Question: I need some help trying to figure out how to configure the following code which creates three custom positions to display inline horizontally rather than vertically as can be seen in the image below (Mortgage Daily News, Log In, and Timecard occupy the three positions). here is the code from the Index.php file. the custom positions are position 10,11, and 12 in the code.
'''
<div class="body">
<div class="container<?php echo ($params->get('fluidContainer') ? '-fluid' : ''); ?>">
<!-- Header -->
<header class="header" role="banner">
<div class="header-inner clearfix">
<a class="brand pull-left" href="<?php echo $this->baseurl; ?>/">
<?php echo $logo; ?>
<?php if ($this->params->get('sitedescription')) : ?>
<?php echo '<div class="site-description">' . htmlspecialchars($this->params->get('sitedescription')) . '</div>'; ?>
<?php endif; ?>
</a>
<div class="header-search pull-right">
<jdoc:include type="modules" name="position-0" style="none" />
</div>
</div>
</header>
<?php if ($this->countModules('position-1')) : ?>
<nav class="navigation" role="navigation">
<jdoc:include type="modules" name="position-1" style="none" />
</nav>
<?php endif; ?>
<jdoc:include type="modules" name="banner" style="xhtml" />
<div class="row-fluid">
<?php if ($this->countModules('position-8')) : ?>
<!-- Begin Sidebar -->
<div id="sidebar" class="span3">
<div class="sidebar-nav">
<jdoc:include type="modules" name="position-8" style="xhtml" />
</div>
</div>
<!-- End Sidebar -->
<?php endif; ?>
<main id="content" role="main" class="<?php echo $span; ?>">
<!-- Begin Content -->
<jdoc:include type="modules" name="position-3" style="xhtml" />
<jdoc:include type="message" />
<jdoc:include type="component" />
<jdoc:include type="modules" name="position-2" style="none" />
<!-- End Content -->
</main>
<?php if ($this->countModules('position-7')) : ?>
<div id="aside" class="span3">
<!-- Begin Right Sidebar -->
<jdoc:include type="modules" name="position-7" style="well" />
<!-- End Right Sidebar -->
</div>
<?php endif; ?>
<?php if ($this->countModules('position-9')) : ?>
<!--custom position 14 'pagebottom' -->
<div id="pagebottom" class="span3">
<jdoc:include type="modules" name="position-9" style="well" />
</div>
</div>
<!-- End Sidebar -->
<?php endif; ?>
<?php if ($this->countModules('position-10')) : ?>
<!--custom position 14 'pagebottom' -->
<div id="pagebottom" class="span3" style="clear: none; display: block">
<jdoc:include type="modules" name="position-10" style="well" />
</div>
</div>
<!-- End Sidebar -->
<?php endif; ?>
<?php if ($this->countModules('position-11')) : ?>
<!--custom position 14 'pagebottom' -->
<div id="aside" class="span3" style="clear: both; display: block">
<jdoc:include type="modules" name="position-11" style="xhtml" />
</div>
</div>
<!-- End Sidebar -->
<?php endif; ?>
<?php if ($this->countModules('position-12')) : ?>
<!--custom position 14 'pagebottom' -->
<div id="aside" class="span3">
<jdoc:include type="modules" name="position-12" style="xhtml" />
</div>
</div>
<!-- End Sidebar -->
<?php endif; ?>
</div>
</div>
</div>
<!-- Footer -->
<footer class="footer" role="contentinfo">
<div class="container<?php echo ($params->get('fluidContainer') ? '-fluid' : ''); ?>">
<hr />
<jdoc:include type="modules" name="footer" style="none" />
<p class="pull-right">
<a href="#top" id="back-top">
<?php echo JText::_('TPL_PROTOSTAR_BACKTOTOP'); ?>
</a>
</p>
<p>
&copy; <?php echo date('Y'); ?> <?php echo $sitename; ?>
</p>
</div>
</footer>
<jdoc:include type="modules" name="debug" style="none" />
'''

HTML was requested
'''
<!DOCTYPE html>
<html xmlns="http://www.w3.org/1999/xhtml" xml:lang="en-gb" lang="en-gb" dir="ltr">
<head>
<meta name="viewport" content="width=device-width, initial-scale=1.0" />
<base href="http://intranet.icghome.com/index.php/home" />
<meta http-equiv="content-type" content="text/html; charset=utf-8" />
<meta name="author" content="Chris Cavaco" />
<meta name="description" content="ICG Intranet" />
<meta name="generator" content="Joomla! - Open Source Content Management" />
<title>Home</title>
<link href="/templates/protostar/favicon.ico" rel="shortcut icon" type="image/vnd.microsoft.icon" />
<link rel="stylesheet" href="/media/tooltips/css/style.min.css" type="text/css" />
<link rel="stylesheet" href="/templates/protostar/css/template.css" type="text/css" />
<link rel="stylesheet" href="/modules/mod_jw_srfr/tmpl/compact/css/template.css" type="text/css" />
<link rel="stylesheet" href="/media/system/css/frontediting.css" type="text/css" />
<link rel="stylesheet" href="/modules/mod_marqueeaholic/css/marquee.css" type="text/css" />
<style type="text/css">
.nn_tooltips-link {border-bottom: 1px solid #cccccc;} .nn_tooltips.popover {max-width: 600px;z-index: 10000;}
</style>
<script src="/media/jui/js/jquery.min.js" type="text/javascript"></script>
<script src="/media/jui/js/jquery-noconflict.js" type="text/javascript"></script>
<script src="/media/jui/js/jquery-migrate.min.js" type="text/javascript"></script>
<script src="/media/system/js/caption.js" type="text/javascript"></script>
<script src="/media/jui/js/bootstrap.min.js" type="text/javascript"></script>
<script src="/media/tooltips/js/script.min.js" type="text/javascript"></script>
<script src="/templates/protostar/js/template.js" type="text/javascript"></script>
<script src="/media/system/js/frontediting.js" type="text/javascript"></script>
<script src="/modules/mod_marqueeaholic/js/jquery.marquee.min.js" type="text/javascript"></script>
<script src="/modules/mod_marqueeaholic/js/jquery.pause.js" type="text/javascript"></script>
<script src="/modules/mod_marqueeaholic/js/jquery.easing.min.js" type="text/javascript"></script>
<script type="text/javascript">
jQuery(window).on('load', function() {
new JCaption('img.caption');
});
jQuery(document).ready(function(){
jQuery('.hasTooltip').tooltip({"html": true,"container": "body"});
});
jQuery(document).ready(function()
{
jQuery('.hasPopover').popover({"html": true,"trigger": "hover focus","container": "body"});
});
window.setInterval(function(){var r;try{r=window.XMLHttpRequest?new XMLHttpRequest():new ActiveXObject("Microsoft.XMLHTTP")}catch(e){}if(r){r.open("GET","./",true);r.send(null)}},<PHONE>);
</script>
<link href='//fonts.googleapis.com/css?family=Open+Sans' rel='stylesheet' type='text/css' />
<style type="text/css">
h1,h2,h3,h4,h5,h6,.site-title{
font-family: 'Open Sans', sans-serif;
}
</style>
<style type="text/css">
body.site
{
border-top: 3px solid #0088cc;
background-color: #f4f6f7 }
a
{
color: #0088cc;
}
.navbar-inner, .nav-list > .active > a, .nav-list > .active > a:hover, .dropdown-menu li > a:hover, .dropdown-menu .active > a, .dropdown-menu .active > a:hover, .nav-pills > .active > a, .nav-pills > .active > a:hover,
.btn-primary
{
background: #0088cc;
}
.navbar-inner
{
-moz-box-shadow: 0 1px 3px rgba(0, 0, 0, .25), inset 0 -1px 0 rgba(0, 0, 0, .1), inset 0 30px 10px rgba(0, 0, 0, .2);
-webkit-box-shadow: 0 1px 3px rgba(0, 0, 0, .25), inset 0 -1px 0 rgba(0, 0, 0, .1), inset 0 30px 10px rgba(0, 0, 0, .2);
box-shadow: 0 1px 3px rgba(0, 0, 0, .25), inset 0 -1px 0 rgba(0, 0, 0, .1), inset 0 30px 10px rgba(0, 0, 0, .2);
}
</style>
<!--[if lt IE 9]>
<script src="/media/jui/js/html5.js"></script>
<![endif]-->
</head>
<body class="site com_content view-article no-layout no-task itemid-101 fluid">
<!-- Body -->
<div class="body">
<div class="container-fluid">
<!-- Header -->
<header class="header" role="banner">
<div class="header-inner clearfix">
<a class="brand pull-left" href="/">
<img src="http://intranet.icghome.com/images/icg2.PNG" alt="intranet" /> </a>
<div class="header-search pull-right">
</div>
</div>
</header>
<nav class="navigation" role="navigation">
<ul class="nav menu nav-pills jmoddiv" data-jmodediturl="http://intranet.icghome.com/index.php?option=com_advancedmodules&id=1&return=aHR0cDovL2ludHJhbmV0LmljZ2hvbWUuY29tL2luZGV4LnBocC9ob21l" data-jmodtip="&lt;strong&gt;Edit module&lt;/strong&gt;&lt;br /&gt;Main Menu&lt;br /&gt;Position: position-1">
<li class="item-101 current active"><a href="/index.php/home" ><span>Home</span></a></li><li class="item-156 dropdown deeper parent"><a class=" dropdown-toggle" data-toggle="dropdown" href="#" ><span>Departments<b class="caret"></b></span></a><ul class="nav-child unstyled small dropdown-menu"><li class="item-269"><a href="/index.php/home-acct" ><span>Accounting</span></a></li><li class="item-270"><a href="/index.php/home-hr" ><span>Human Resources</span></a></li><li class="item-268"><a href="/index.php/it-home" ><span>IT</span></a></li><li class="item-160 dropdown-submenu deeper parent"><a href="/index.php/dept/ops" ><span>Operations</span></a><ul class="nav-child unstyled small dropdown-menu"><li class="item-271"><a href="/index.php/compliance" ><span>Compliance</span></a></li><li class="item-273"><a href="/index.php/home-qc" ><span>Quality Control</span></a></li><li class="item-272"><a href="/index.php/home-proc" ><span>Processing</span></a></li><li class="item-274"><a href="/index.php/home-pc" ><span>Post Closing</span></a></li><li class="item-275"><a href="/index.php/home-sec" ><span>Secondary</span></a></li><li class="item-276"><a href="/index.php/home-uw" ><span>Underwriting</span></a></li></ul></li><li class="item-277"><a href="/index.php/sales" ><span>Sales</span></a></li></ul></li><li class="item-109"><a href="/index.php/branch-list" ><span>Branch List</span></a></li><li class="item-110"><a href="/index.php/employee-directory" ><span>Employee Directory</span></a></li><li class="item-261"><a href="/index.php/announcements" ><span>Announcements</span></a></li></ul>
</nav>
<div class="moduletable jmoddiv" data-jmodediturl="http://intranet.icghome.com/index.php?option=com_advancedmodules&id=114&return=aHR0cDovL2ludHJhbmV0LmljZ2hvbWUuY29tL2luZGV4LnBocC9ob21l" data-jmodtip="&lt;strong&gt;Edit module&lt;/strong&gt;&lt;br /&gt;Announcements&lt;br /&gt;Position: banner">
<script type="text/javascript">
jQuery(function(){
var $mwo = jQuery('.marquee-with-options');
jQuery('.marquee').marquee();
jQuery('.marquee-with-options').marquee({
speed: 10000, //speed in milliseconds of the marquee
gap: 50, //gap in pixels between the tickers
delayBeforeStart: 0, //gap in pixels between the tickers
direction: 'left', //'left' or 'right'
duplicated: 0, //true or false - should the marquee be duplicated to show an effect of continues flow
pauseOnHover: 1 //on hover pause the marquee
});
});
</script>
<style>
.marquee-with-options {color: #ebebeb; font-family:Arial, Helvetica, sans-serif; font-size: ; line-height: auto; width: 940px; background: #0985f2; border: groove #; margin-bottom: 0px; text-decoration: none;}
.marquee-with-options a {color: #ebebeb;}
</style>
<div class='marquee-with-options '>This Week's Birthdays -- <b> Jack Daniels</b> 5/4 <b>Dustin DiMisa </b> 5/6 <b>Charles Foley</b> 5/6
<b> Rosemary Cowan </b> 5/8</div>
</div>
<div class="row-fluid">
<!-- Begin Sidebar -->
<div id="sidebar" class="span3">
<div class="sidebar-nav">
<div class="moduletable jmoddiv" data-jmodediturl="http://intranet.icghome.com/index.php?option=com_advancedmodules&id=16&return=aHR0cDovL2ludHJhbmV0LmljZ2hvbWUuY29tL2luZGV4LnBocC9ob21l" data-jmodtip="&lt;strong&gt;Edit module&lt;/strong&gt;&lt;br /&gt;Login Form&lt;br /&gt;Position: position-8">
<form action="http://intranet.icghome.com/index.php/home" method="post" id="login-form" class="form-vertical">
<div class="login-greeting">
Hi Jake Nolan, </div>
<div class="logout-button">
<input type="submit" name="Submit" class="btn btn-primary" value="Log out" />
<input type="hidden" name="option" value="com_users" />
<input type="hidden" name="task" value="user.logout" />
<input type="hidden" name="return" value="aW5kZXgucGhwP0l0ZW1pZD0xMDEmb3B0aW9uPWNvbV9jb250ZW50" />
<input type="hidden" name="b42506b697bf46bf6ca4e7fa65ed4c15" value="1" /> </div>
</form>
</div>
<div class="moduletable jmoddiv" data-jmodediturl="http://intranet.icghome.com/index.php?option=com_advancedmodules&id=154&return=aHR0cDovL2ludHJhbmV0LmljZ2hvbWUuY29tL2luZGV4LnBocC9ob21l" data-jmodtip="&lt;strong&gt;Edit module&lt;/strong&gt;&lt;br /&gt;Main-left&lt;br /&gt;Position: position-8">
<div class="custom" >
<p><a href="https://mail.google.com/mail" target="_blank"><br /><img src="http://icons.iconarchive.com/icons/wwalczyszyn/android-style-honeycomb/128/GMail-icon.png" alt="" width="29" height="29" /></a><a href="https://mail.google.com/mail" target="_blank" style="text-align: justify;">Access GMail</a><a href="https://mail.google.com/mail" target="_blank"></a></p>
<p><a href="https://mail.google.com/mail" target="_blank"></a></p>
<hr align="left" width="34%" />
<p style="text-align: left;"><a href="https://mail.google.com/mail" target="_blank"><img src="http://dentrix.com/uploads/icons/background/png/Suggestion-Box.png" alt="" width="33" height="33" /></a><a href="/index.php/suggestions">Suggestions</a></p></div>
</div>
</div>
</div>
<!-- End Sidebar -->
<main id="content" role="main" class="span6">
<!-- Begin Content -->
<div id="system-message-container">
</div>
<div class="item-page" itemscope itemtype="http://schema.org/Article">
<meta itemprop="inLanguage" content="en-GB" />
<div class="icons">
<div class="btn-group pull-right">
<a class="btn dropdown-toggle" data-toggle="dropdown" href="#"> <span class="icon-cog"></span><span class="caret"></span> </a>
<ul class="dropdown-menu">
<li class="edit-icon"> <a href="/index.php/home?task=article.edit&amp;a_id=25&amp;return=aHR0cDovL2ludHJhbmV0LmljZ2hvbWUuY29tL2luZGV4LnBocC9ob21l" ><span class="hasTooltip icon-edit tip" title="<strong>Edit Article</strong><br />Published&lt;br /&gt;Monday, 27 April 2015&lt;br /&gt;Written by Chris Cavaco"></span>Edit</a> </li>
</ul>
</div>
</div>
<div itemprop="articleBody">
<h2><img src="/images/social-intranet-new.png" alt="social intranet new" /></h2>
<h1>Welcome to the new ICG Intranet!</h1>
<p>Take some time to explore the different pages and functionality.&nbsp;</p>
<p>Click on &nbsp;the&nbsp;<img src="/images/Mobile_3bar_icon.png" alt="3bar icon" width="17" height="17" /><a href="#" id="offcanvas-toggler" style="background-color: #ffffff;"> = </a> in the corner of the menu to see useful links</p>
<p>Send us suggestions by filling by submitting items in the Suggestion Box to the left.&nbsp;</p>
<p>Everything here is new, so if you find something that doesn't work as expected, fill out a <a href="/index.php/mnu-it-tt/create-trouble-ticket?view=form&amp;layout=edit">Trouble Ticket</a> which can be accessed on the IT menu.</p>
<p>We'll be continually adding content so check here every day for announcements and to see what's new.</p> </div>
</div>
<!-- End Content -->
</main>
<div id="aside" class="span3">
<!-- Begin Right Sidebar -->
<div class="well jmoddiv" data-jmodediturl="http://intranet.icghome.com/index.php?option=com_advancedmodules&id=87&return=aHR0cDovL2ludHJhbmV0LmljZ2hvbWUuY29tL2luZGV4LnBocC9ob21l" data-jmodtip="&lt;strong&gt;Edit module&lt;/strong&gt;&lt;br /&gt; Turn Times&lt;br /&gt;Position: position-7"><h3 class="page-header"> Turn Times</h3>
<div class="custom" >
<p><strong><span style="font-size: medium;"><span style="font-size: small;">Current Underwriting Turn Times</span><br /></span></strong><em><span style="font-size: x-small;">New Submissions-----48 hours<br />UW Conditions ----- 48 hours</span></em></p>
<p><span style="font-size: x-small;">This information is based on BUSINESS days.</span></p>
<p><span style="font-size: x-small;">Please keep in mind that volume received on each day can adjust the turn times on a daily basis.<br /></span></p></div>
</div><div class="well jmoddiv" data-jmodediturl="http://intranet.icghome.com/index.php?option=com_advancedmodules&id=122&return=aHR0cDovL2ludHJhbmV0LmljZ2hvbWUuY29tL2luZGV4LnBocC9ob21l" data-jmodtip="&lt;strong&gt;Edit module&lt;/strong&gt;&lt;br /&gt;Stock&lt;br /&gt;Position: position-7">
<div class="custom" >
<p><span class="nn_tooltips-link hover" data-toggle="popover" data-html="true" data-template="&lt;div class=&quot;popover nn_tooltips &quot;&gt;&lt;div class=&quot;arrow&quot;&gt;&lt;/div&gt;&lt;div class=&quot;popover-inner&quot;&gt;&lt;h3 class=&quot;popover-title&quot;&gt;&lt;/h3&gt;&lt;div class=&quot;popover-content&quot;&gt;&lt;p&gt;&lt;/p&gt;&lt;/div&gt;&lt;/div&gt;&lt;/div&gt;" data-placement="top" data-content="&lt;img src=&quot;http://chart.finance.yahoo.com/t?s=^TNX&amp;amp;lang=en-US&amp;amp;region=US&amp;amp;width=300&amp;amp;height=180&quot; alt=&quot;&quot; /&gt;" title=""> 10 Year Treasury Note (^TNX)</span> <style>table,td { text-align:center; style="shrink";}</style><table class="table table-condensed table-striped table-bordered "><TR><TD><font size = "4">Last</font></TD><TD><font size = "4">Change</font></TD></TR><tr><td cellpadding="10"><font color="3399FF">2.13</font><font size = "1%">(2:50pm)</font></td><td><font color ="00CC33">+0.01</font></table><hr><style>table,td { text-align:center; width=10px;}</style><table class="table table-striped table-bordered table-condensed"><TR><TD><font size = "1"> Open </font></TD><TD><font size = "1"> High </font></TD><TD><font size = "1"> Low </font></TR></TD><tr><td><font size = "1">2.12</font></td><td><font size = "1">2.14</font></td><td><font size = "1">2.09</font></td></table>
</p></div>
</div>
<!-- End Right Sidebar -->
</div>
<!--custom position 14 'pagebottom' -->
<div id="pagebottom" class="span6">
<div class="custom threeacross">
<!-- JoomlaWorks "Simple RSS Feed Reader" Module (v3.3) starts here -->
<div class="srfrContainer threeacross">
<ul class="srfrList">
<li class="srfrRow srfrRowIsOdd">
<a target="_blank" href="http://www.mortgagenewsdaily.com/05042015_mortgage_monitor.asp">
Servicer Complaints Ebbing with Delinquencies
<span>
<b class="srfrTitle">Servicer Complaints Ebbing with Delinquencies</b>
Posted To: MND NewsWireBlack Knight's Mortgage Monitor report for May took a close look at complaint trends lodged with the Consumer Financial Protection Agency (CFPB). Along with the Five Star Institute, Black Knight compared complaints with corresponding mortgage servicing volume[&#8230;]
<br /><br />
Created on: <b>May 4, 2015 | 14:34 pm</b>
<br />
</span>
</a>
<div class="srfrFeedDetails">
<span class="srfrFeedItemDate">May 4, 2015 | 14:34 pm</span>
</div>
</li>
<li class="srfrRow srfrRowIsEven">
<a target="_blank" href="http://www.mortgagenewsdaily.com/mortgage_rates/blog/469156.aspx">
MBS MID-DAY: Widespread Negative Reprices After Heavy Pressure from European Bonds
<span>
<b class="srfrTitle">MBS MID-DAY: Widespread Negative Reprices After Heavy Pressure from European Bonds</b>
Posted To: MBS CommentaryWith UK and Japan bank holidays, cash Treasuries didn&#39;t really have an overnight session (London and Tokyo are the hubs for Treasury trading during the European and Asian sessions respectively). This also affected volume and liquidity in[&#8230;]
<br /><br />
Created on: <b>May 4, 2015 | 13:28 pm</b>
<br />
</span>
</a>
<div class="srfrFeedDetails">
<span class="srfrFeedItemDate">May 4, 2015 | 13:28 pm</span>
</div>
</li>
<li class="srfrRow srfrRowIsOdd">
<a target="_blank" href="http://www.mortgagenewsdaily.com/channels/pipelinepress/<PHONE>-preventing-mortgage-fraud.aspx">
Outsourcing QC; Fannie/Freddie News; Preventing Fraud; MI Earnings
<span>
<b class="srfrTitle">Outsourcing QC; Fannie/Freddie News; Preventing Fraud; MI Earnings</b>
Posted To: Pipeline PressBy now the remains of the pizza lunches for everyone working OT to deliver a successful April have been cleared away, and lenders are optimistic about May - especially those who have remained loyal to pursuing the[&#8230;]
<br /><br />
Created on: <b>May 4, 2015 | 09:53 am</b>
<br />
</span>
</a>
<div class="srfrFeedDetails">
<span class="srfrFeedItemDate">May 4, 2015 | 09:53 am</span>
</div>
</li>
<li class="srfrRow srfrRowIsEven">
<a target="_blank" href="http://www.mortgagenewsdaily.com/mortgage_rates/blog/469034.aspx">
MBS Week Ahead: Important Week for Fed Comments, Econ Data, and Trend Watching
<span>
<b class="srfrTitle">MBS Week Ahead: Important Week for Fed Comments, Econ Data, and Trend Watching</b>
Posted To: MBS CommentaryAfter rising to the highest side of the long term trend last week, yields have a chance to explode higher, or re-commit to the range this week. &quot;Exploding higher&quot; could be problematic, or course, but it&#39;s good[&#8230;]
<br /><br />
Created on: <b>May 4, 2015 | 07:34 am</b>
<br />
</span>
</a>
<div class="srfrFeedDetails">
<span class="srfrFeedItemDate">May 4, 2015 | 07:34 am</span>
</div>
</li>
<li class="srfrRow srfrRowIsOdd">
<a target="_blank" href="http://www.mortgagenewsdaily.com/mortgage_rates/blog/468736.aspx">
MBS RECAP: Exactly What We Were Hoping NOT to See
<span>
<b class="srfrTitle">MBS RECAP: Exactly What We Were Hoping NOT to See</b>
Posted To: MBS CommentaryToday wasn&#39;t necessarily a worst-case-scenario for bond markets, but it was reading from the same script. It&#39;s the version of the story where the economic data is weaker than expected, but where bonds sold off anyway. From[&#8230;]
<br /><br />
Created on: <b>May 1, 2015 | 16:35 pm</b>
<br />
</span>
</a>
<div class="srfrFeedDetails">
<span class="srfrFeedItemDate">May 1, 2015 | 16:35 pm</span>
</div>
</li>
</ul>
</div>
<div class="clr"></div>
<!-- JoomlaWorks "Simple RSS Feed Reader" Module (v3.3) ends here -->
<div class="well threeacross jmoddiv" data-jmodediturl="http://intranet.icghome.com/index.php?option=com_advancedmodules&id=115&return=aHR0cDovL2ludHJhbmV0LmljZ2hvbWUuY29tL2luZGV4LnBocC9ob21l" data-jmodtip="&lt;strong&gt;Edit module&lt;/strong&gt;&lt;br /&gt;Timecard&lt;br /&gt;Position: position-11"><h3 class="page-header">Timecard</h3>
<div class="custom threeacross" >
<p><a href="https://portal.adp.com/public/index.htm">Timecard Login</a><a href="https://portal.adp.com/public/index.htm"><img src="http://www.kuacademy.com/Help/ADP/assets/ADP-logo.png" alt="" /></a></p></div>
</div>
</div>
</div>
<!-- End Sidebar -->
</div>
</div>
</div>
<!-- Footer -->
<footer class="footer" role="contentinfo">
<div class="container-fluid">
<hr />
<p class="pull-right">
<a href="#top" id="back-top">
Back to Top </a>
</p>
<p>
&copy; 2015 intranet </p>
</div>
</footer>
<noscript><strong>JavaScript is currently disabled.</strong>Please enable it for a better experience of <a href="http://2glux.com/projects/jumi">Jumi</a>.</noscript></body>
</html>
'''
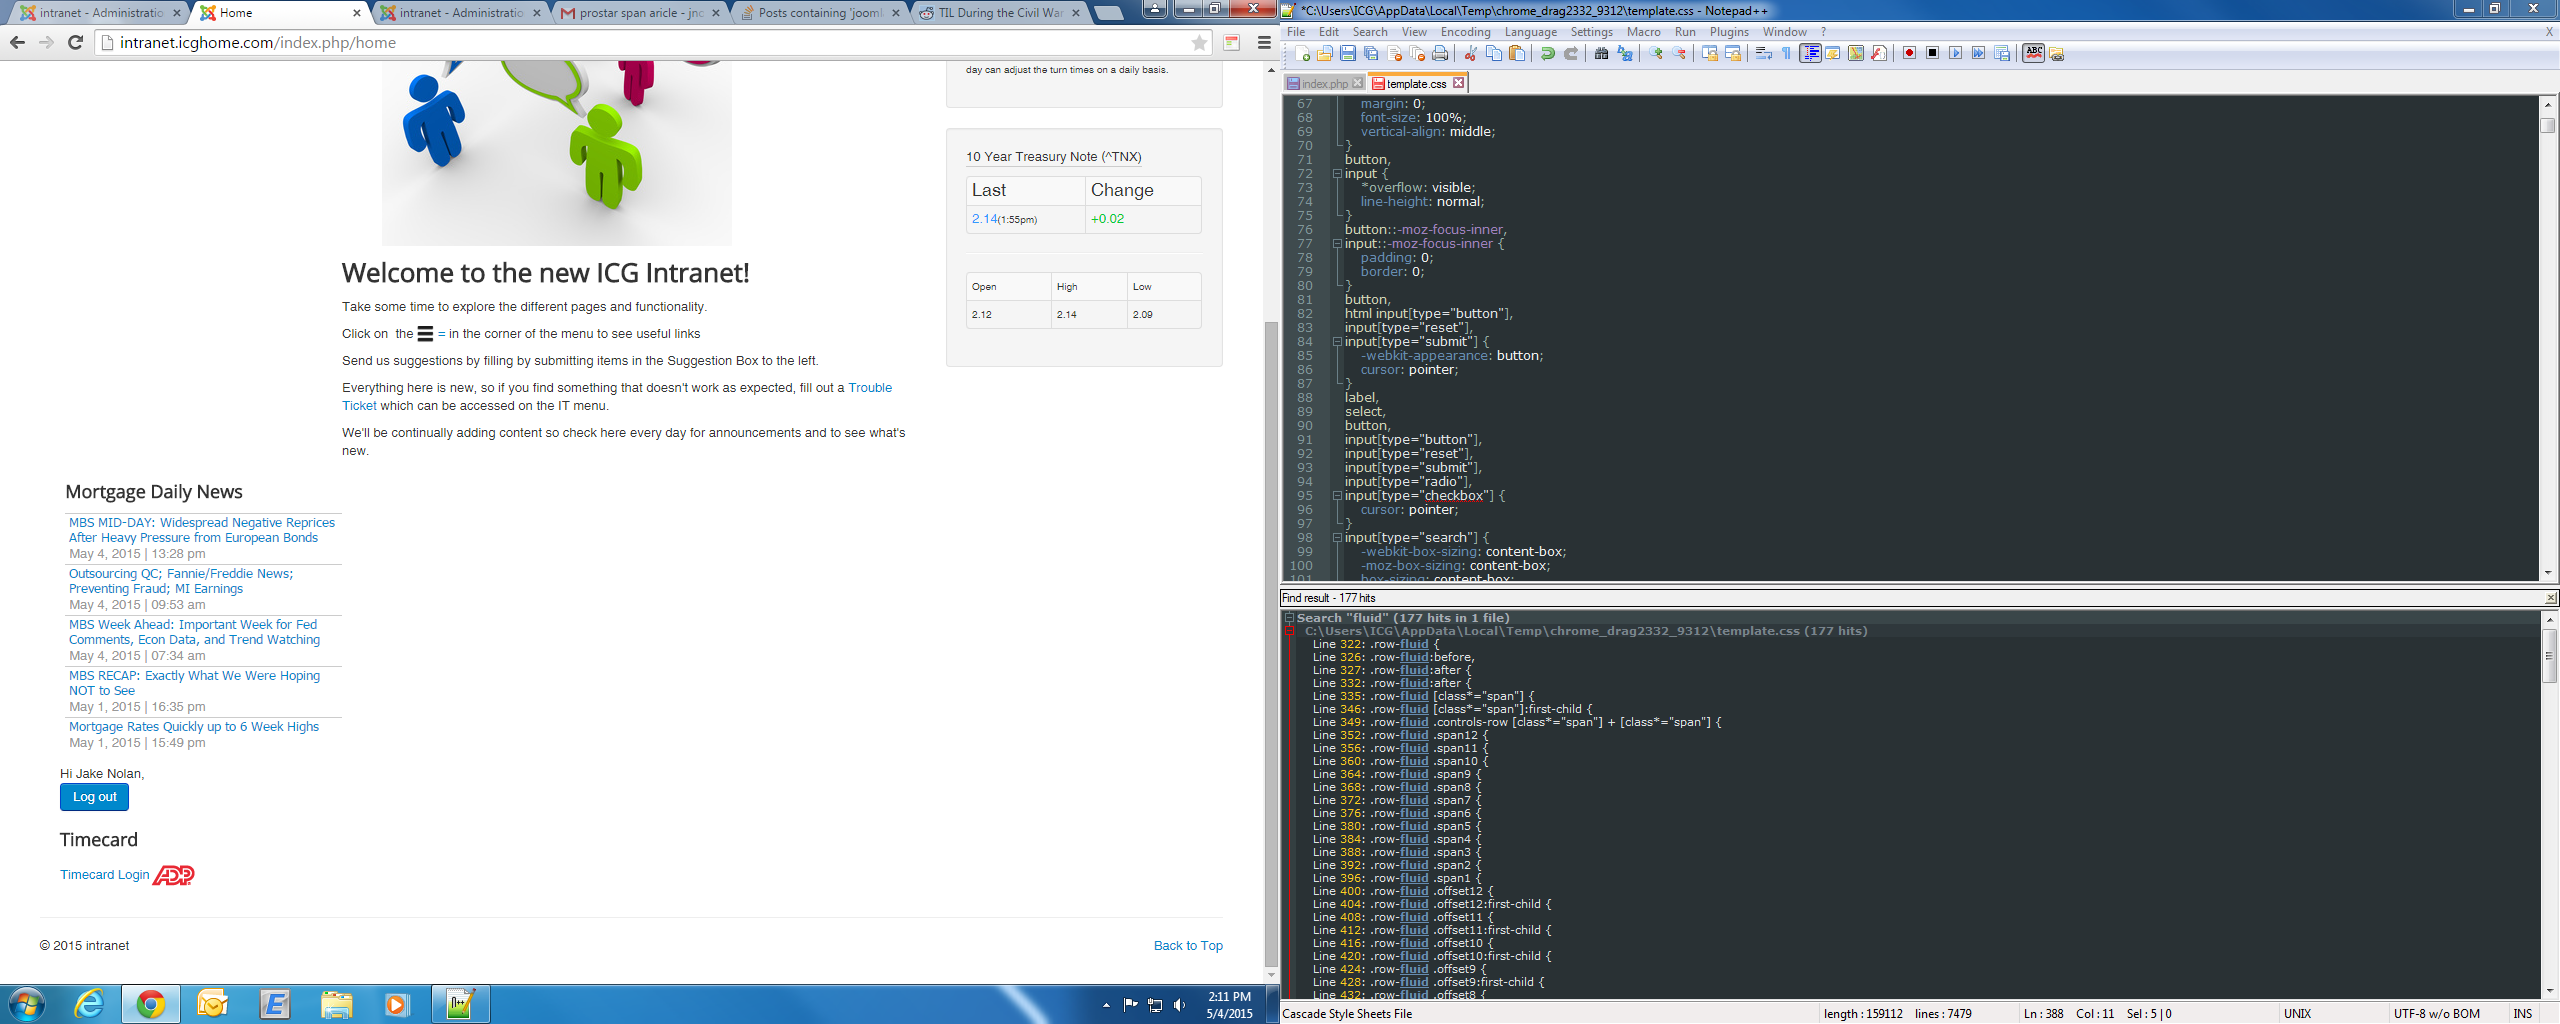
Answer: Protostar is based on Bostrap, you can use it's grid system. Here is one way to get what you need.
'''
<div class="row">
<div class="col-sm-4">
<!-- col-sm-4 means "one-third column if screen is wider than 768px, stacked otherwise -->
<?php if ($this->countModules('position-10')) : ?>
<!--custom position 14 'pagebottom' -->
<div id="pagebottom" class="span3" style="clear: none; display: block">
<jdoc:include type="modules" name="position-10" style="well" />
</div>
<!-- End Sidebar -->
<?php endif; ?>
</div>
<div class="col-sm-4">
<?php if ($this->countModules('position-11')) : ?>
<!--custom position 14 'pagebottom' -->
<div id="aside" class="span3" style="clear: both; display: block">
<jdoc:include type="modules" name="position-11" style="xhtml" />
</div>
<!-- End Sidebar -->
<?php endif; ?>
</div>
<div class="col-sm-4">
<?php if ($this->countModules('position-12')) : ?>
<!--custom position 14 'pagebottom' -->
<div id="aside" class="span3">
<jdoc:include type="modules" name="position-12" style="xhtml" />
</div>
<!-- End Sidebar -->
<?php endif; ?>
</div>
</div>
'''
If you want to play a bit more, here you have the BootStrap grid system documentation:
<URL>